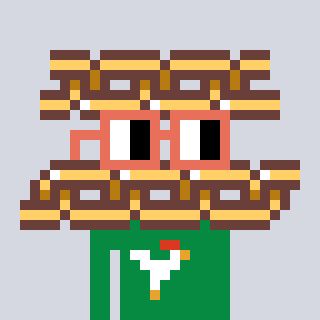
a pixel art character with square orange glasses, a chain-shaped head and a green-colored body on a cool background